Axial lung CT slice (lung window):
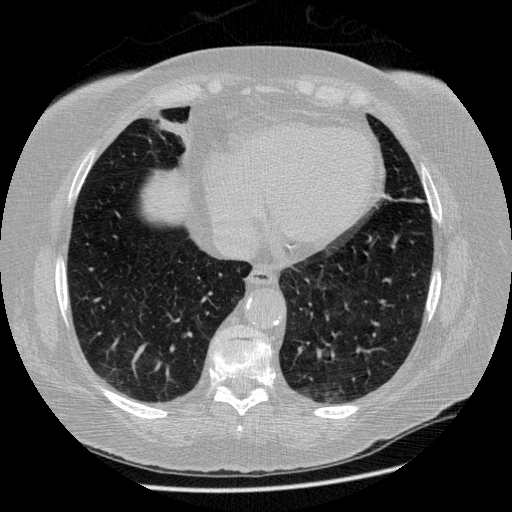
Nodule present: no